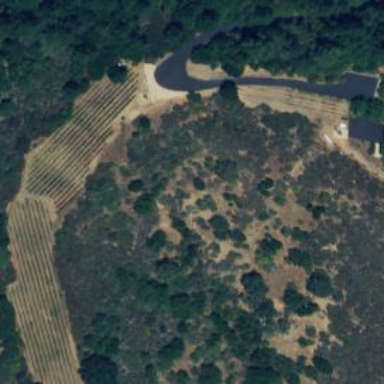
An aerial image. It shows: Vineyard with wine grapes as the main crop.